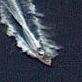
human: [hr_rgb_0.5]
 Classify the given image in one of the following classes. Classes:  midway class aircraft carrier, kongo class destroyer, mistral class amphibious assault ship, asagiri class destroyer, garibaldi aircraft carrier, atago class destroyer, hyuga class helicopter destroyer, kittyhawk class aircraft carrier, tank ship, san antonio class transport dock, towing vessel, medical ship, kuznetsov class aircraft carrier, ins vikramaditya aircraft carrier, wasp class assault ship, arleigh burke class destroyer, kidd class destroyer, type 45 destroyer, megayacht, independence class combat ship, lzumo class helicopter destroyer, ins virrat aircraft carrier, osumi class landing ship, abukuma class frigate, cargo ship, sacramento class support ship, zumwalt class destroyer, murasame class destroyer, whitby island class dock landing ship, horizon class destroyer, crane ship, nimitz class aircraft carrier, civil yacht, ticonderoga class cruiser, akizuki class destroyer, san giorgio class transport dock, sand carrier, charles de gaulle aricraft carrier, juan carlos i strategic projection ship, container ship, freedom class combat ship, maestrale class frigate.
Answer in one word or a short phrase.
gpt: Civil yacht